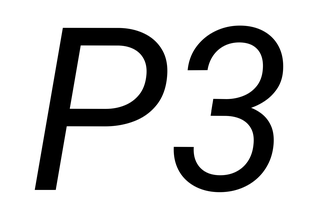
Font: Roboto-Italic_Italic